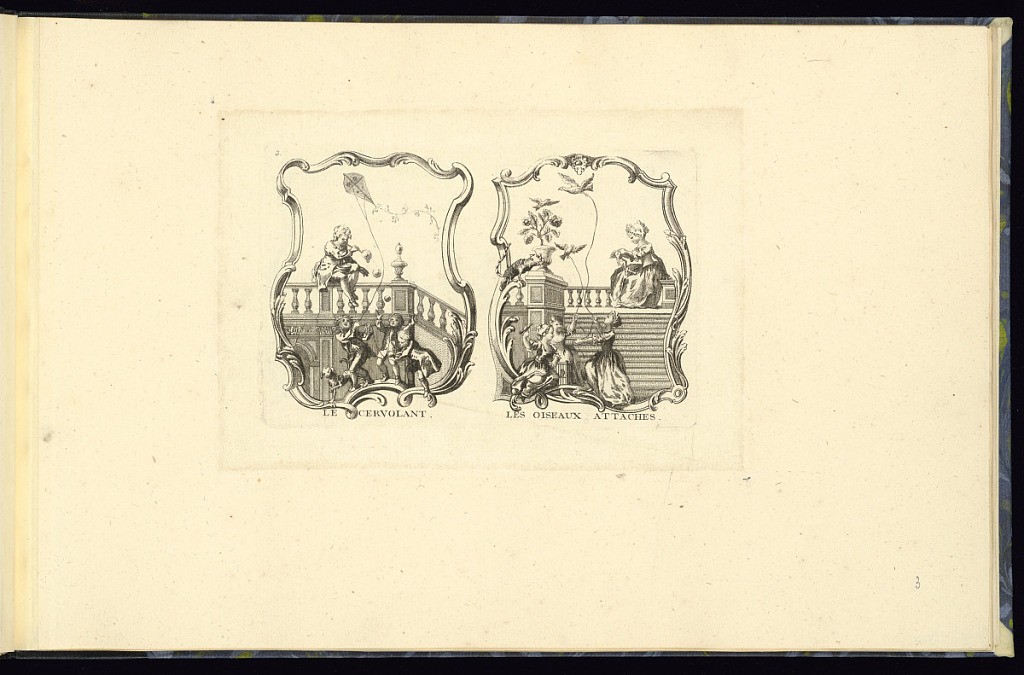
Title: LE CERVOLANT / LES OISEAUX ATTACHES
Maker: Jacques Bacheley, French, 1712 – 1781
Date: mid- 18th century
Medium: etching on paper
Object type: Print
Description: Plate from a series of twelve scenes of children playing, framed within decorative rococo cartouches, two per plate, side-by-side. The scenes illustrate groups of children playing within garden landscapes with balustrades behind them. The left-hand scene shows a group of boys playing with a kite and blowing bubbles with a dog. The right-hand scene features a group of girls playing with birds tied to strings, with a cat. The titles are lettered below each cartouche and the plate is numbered.